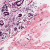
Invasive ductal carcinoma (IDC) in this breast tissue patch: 0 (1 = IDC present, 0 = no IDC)